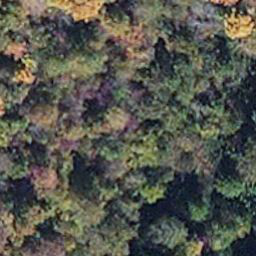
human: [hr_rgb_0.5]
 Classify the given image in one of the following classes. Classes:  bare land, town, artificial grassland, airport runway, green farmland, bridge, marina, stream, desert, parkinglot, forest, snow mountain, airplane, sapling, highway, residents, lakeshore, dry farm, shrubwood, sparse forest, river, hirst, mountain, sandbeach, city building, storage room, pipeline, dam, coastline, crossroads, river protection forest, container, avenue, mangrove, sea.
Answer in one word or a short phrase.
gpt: mangrove